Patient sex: M
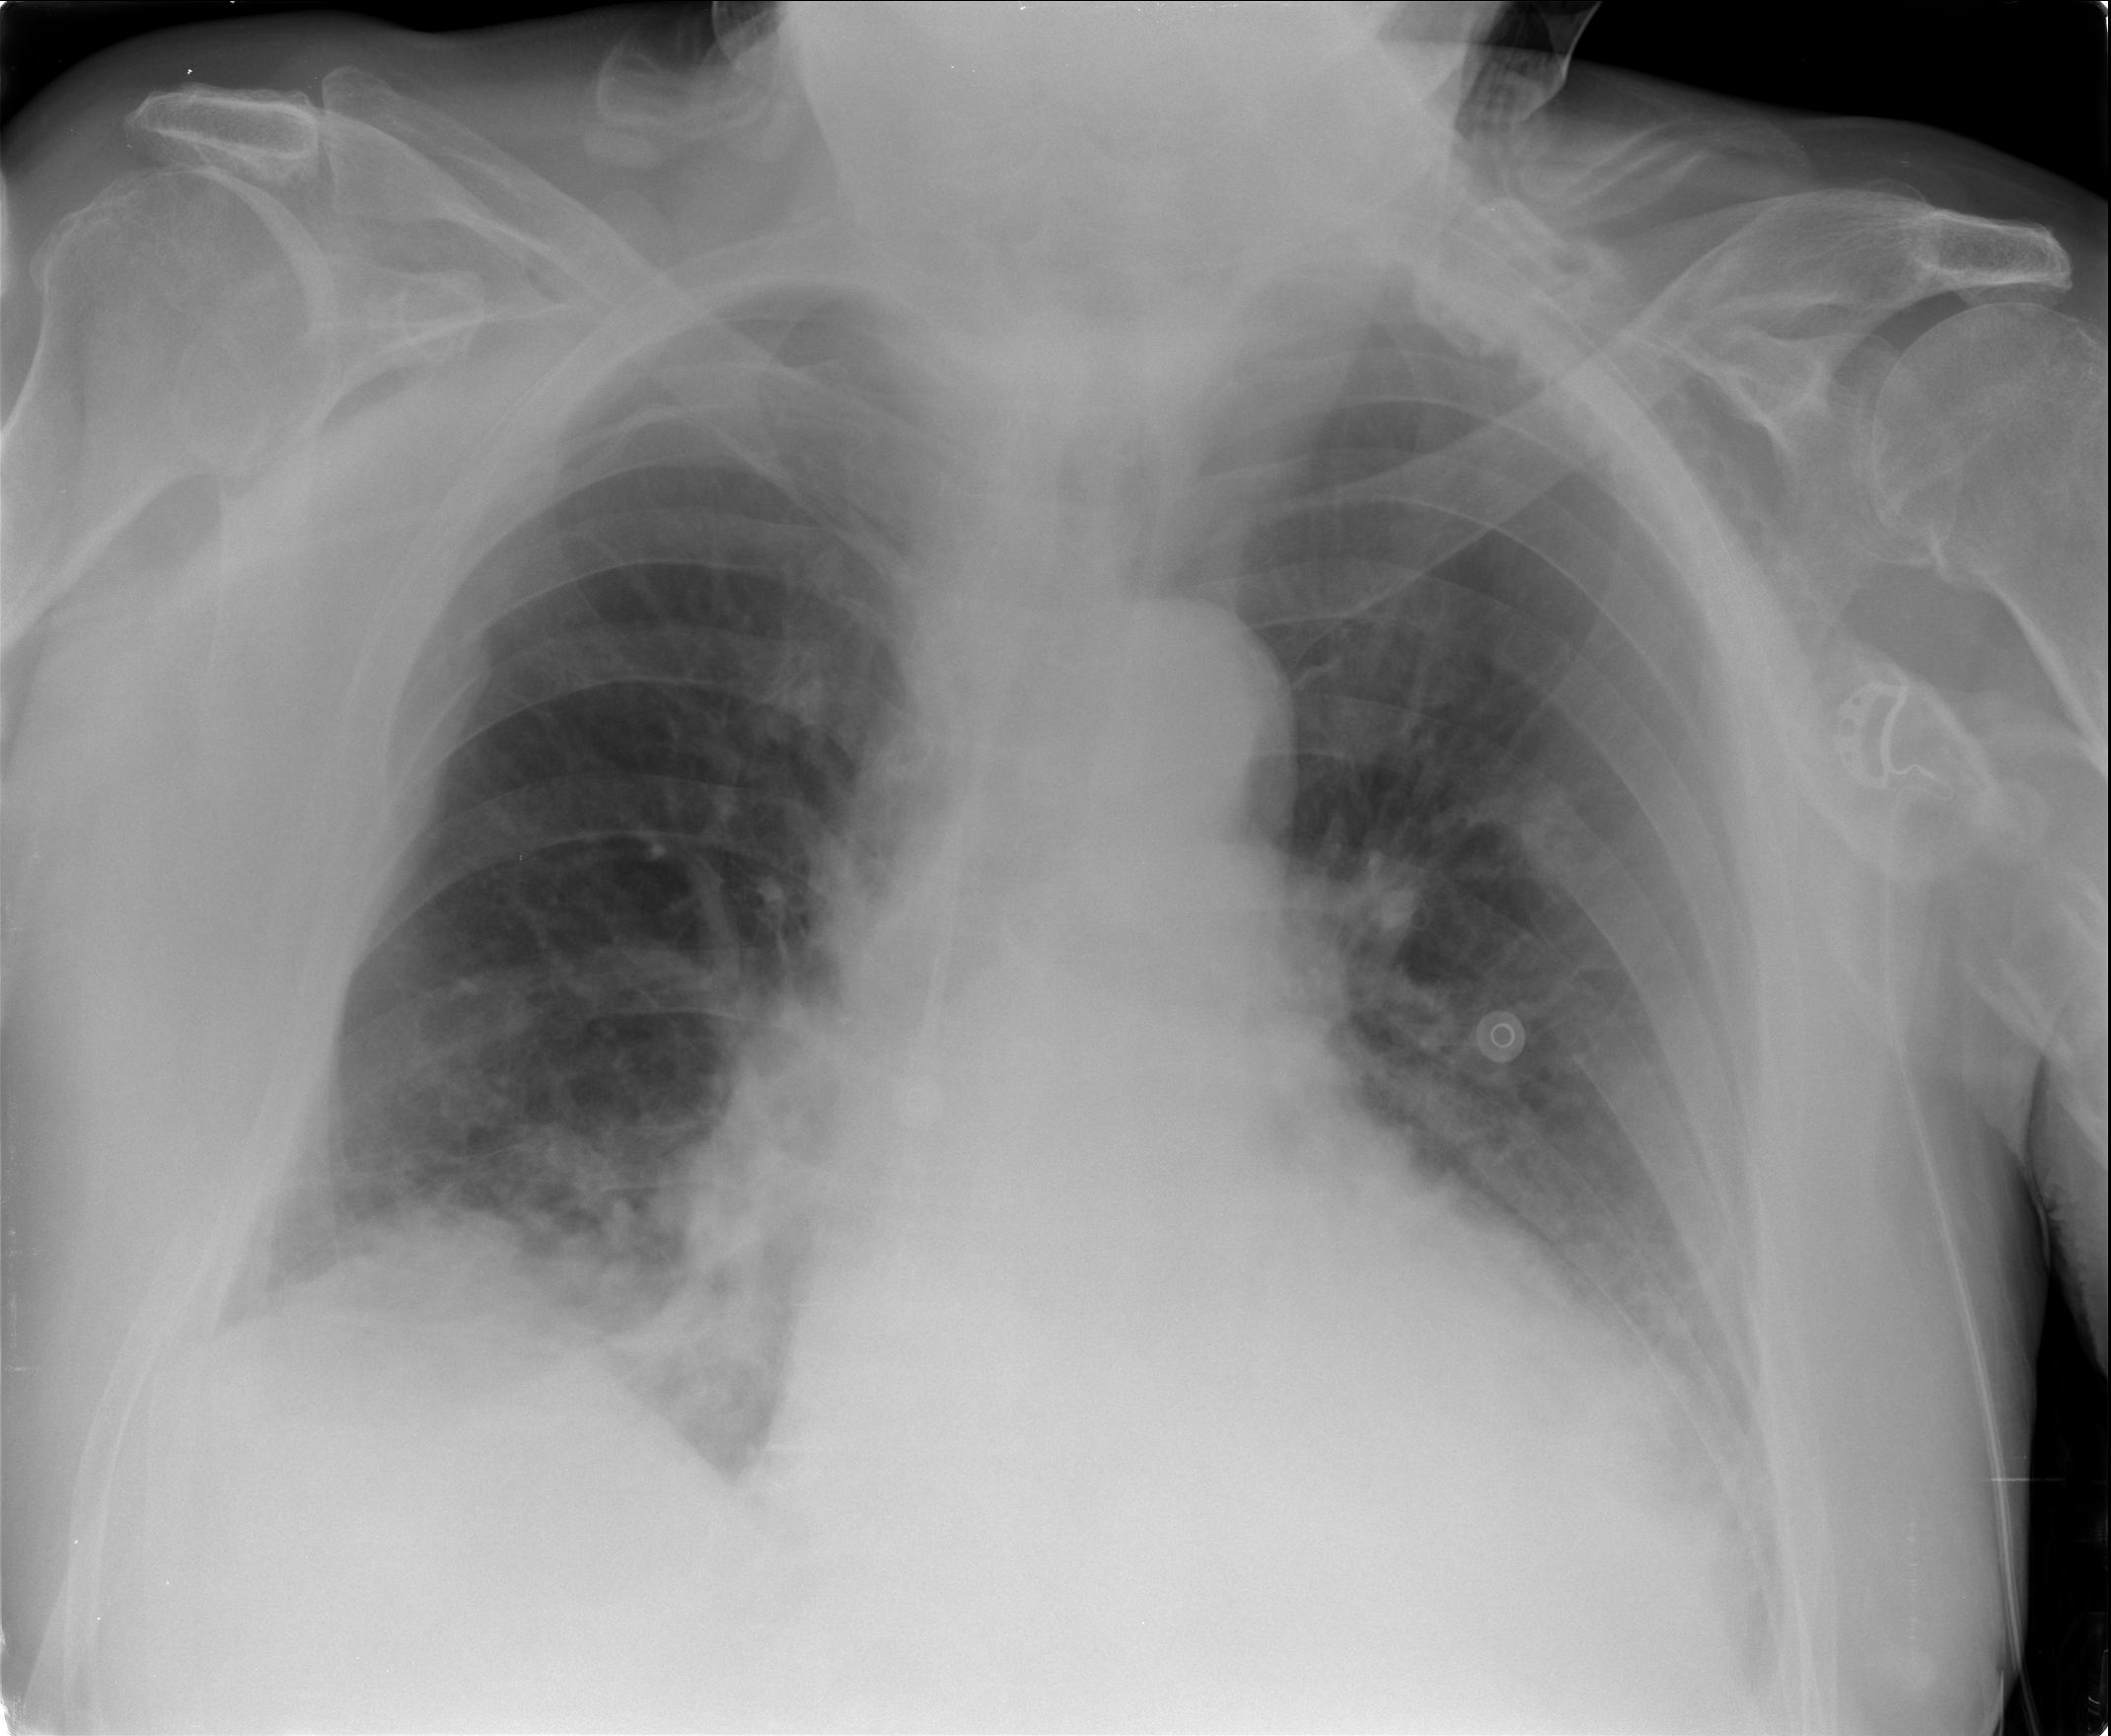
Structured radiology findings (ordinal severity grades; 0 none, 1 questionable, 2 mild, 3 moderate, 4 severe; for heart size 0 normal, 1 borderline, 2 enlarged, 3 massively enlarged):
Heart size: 2
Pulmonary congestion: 2
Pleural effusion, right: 2
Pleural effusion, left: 2
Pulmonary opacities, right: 2
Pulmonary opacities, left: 0
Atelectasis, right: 2
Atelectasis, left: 2